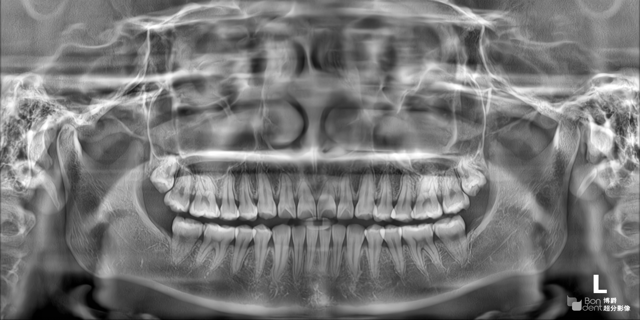
adult